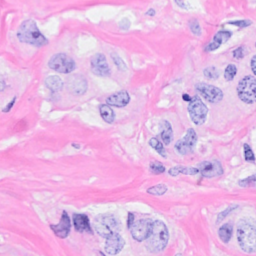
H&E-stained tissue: Breast